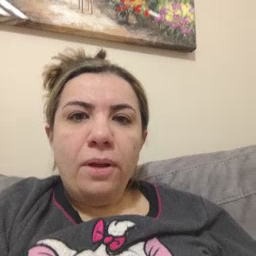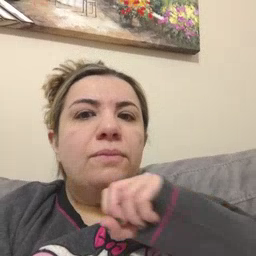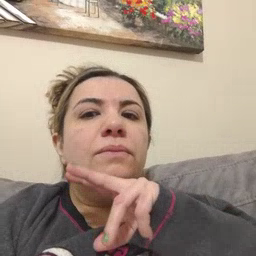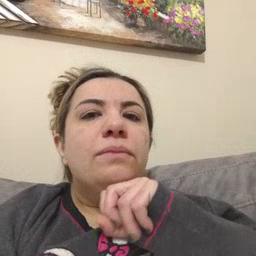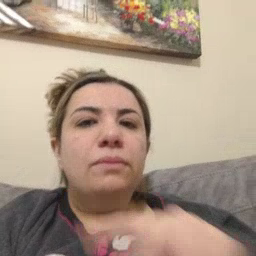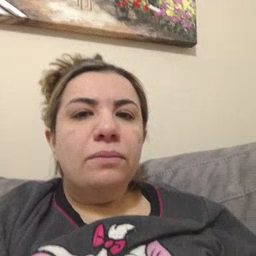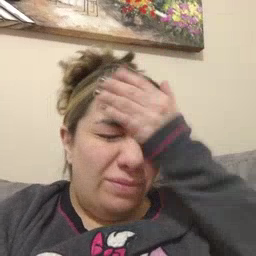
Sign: flag